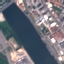
Land use / land cover: River